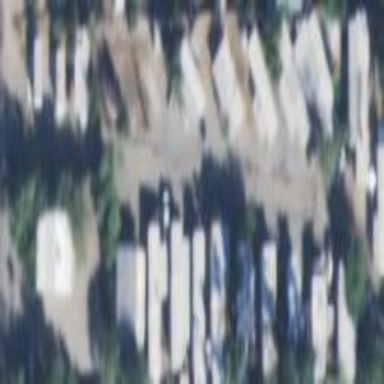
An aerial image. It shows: Caravan site for tourism.